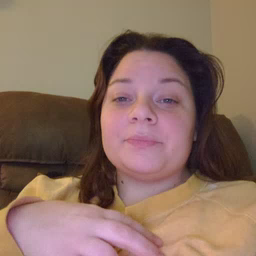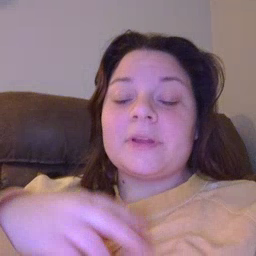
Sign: finish